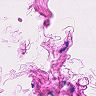
Metastatic tissue present: no